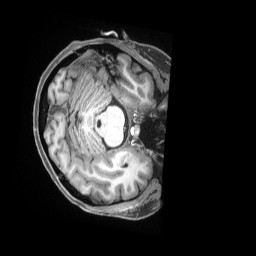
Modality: T1w
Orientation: axial
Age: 33
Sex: female
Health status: ill
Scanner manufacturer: siemens
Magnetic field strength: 3 T
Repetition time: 2.5 s
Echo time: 0.00181 s